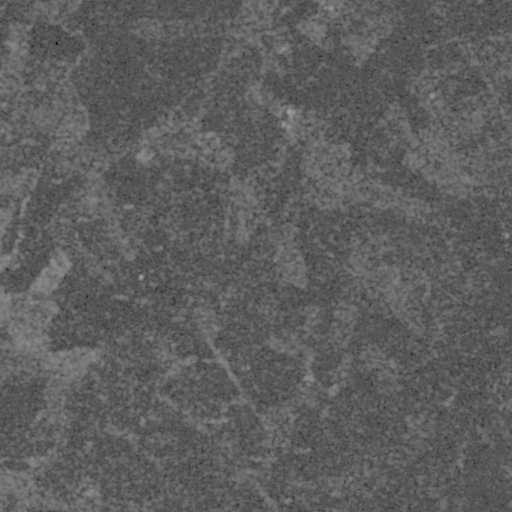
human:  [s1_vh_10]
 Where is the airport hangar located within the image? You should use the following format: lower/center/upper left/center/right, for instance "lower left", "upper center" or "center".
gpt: The airport hangar is located in the upper center of the image.
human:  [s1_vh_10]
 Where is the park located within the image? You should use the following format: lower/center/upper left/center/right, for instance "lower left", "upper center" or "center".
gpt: The park is located in the lower left of the image.
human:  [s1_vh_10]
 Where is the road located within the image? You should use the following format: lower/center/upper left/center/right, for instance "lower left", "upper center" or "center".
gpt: There is no road in the image.

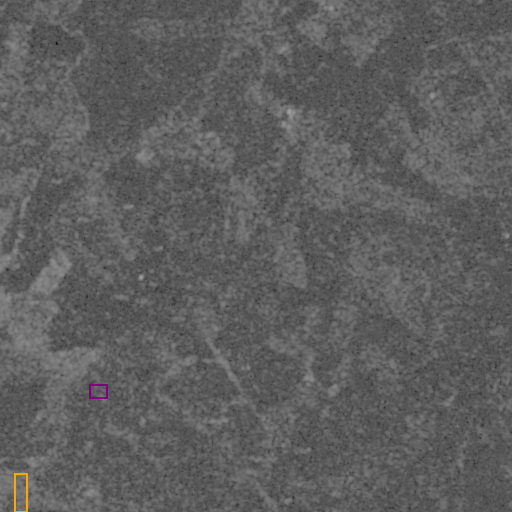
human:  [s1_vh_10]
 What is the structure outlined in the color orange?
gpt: The structure outlined in orange is a crop field.
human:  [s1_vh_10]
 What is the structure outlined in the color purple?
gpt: The structure outlined in purple is a park.
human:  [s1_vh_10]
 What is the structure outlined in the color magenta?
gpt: There is no magenta outline.